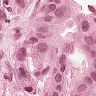
Metastatic tissue present: yes